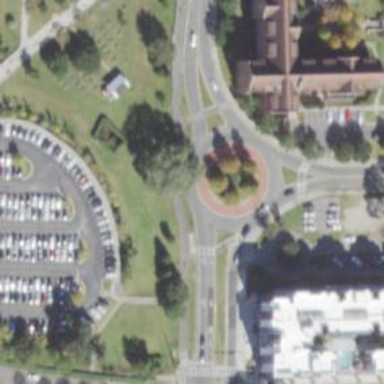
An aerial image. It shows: Unclassified road that forms roundabout at the junction.